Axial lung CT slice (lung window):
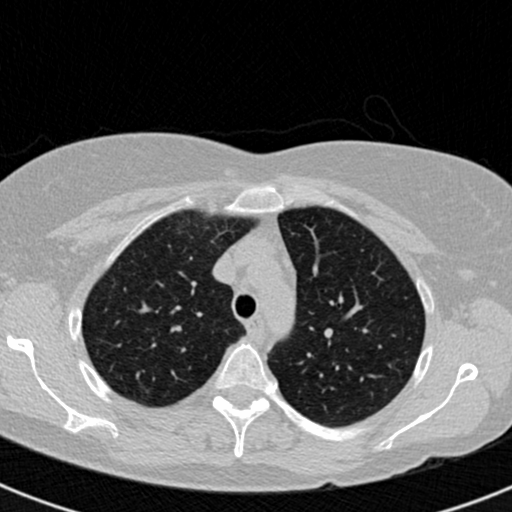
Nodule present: no